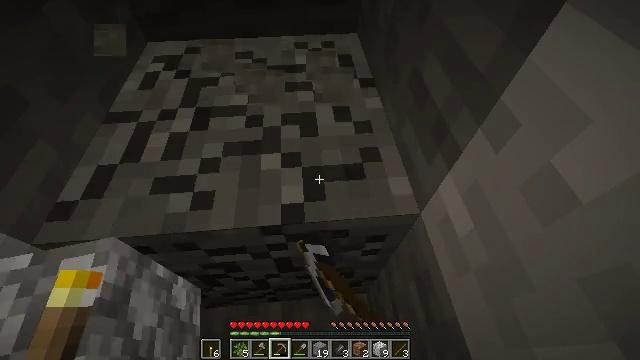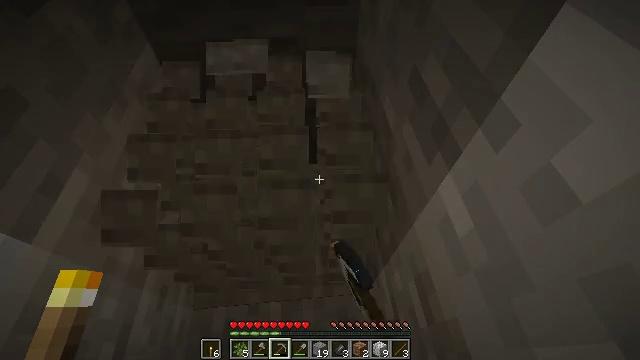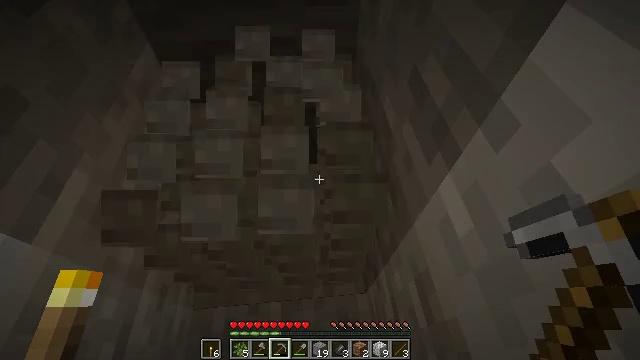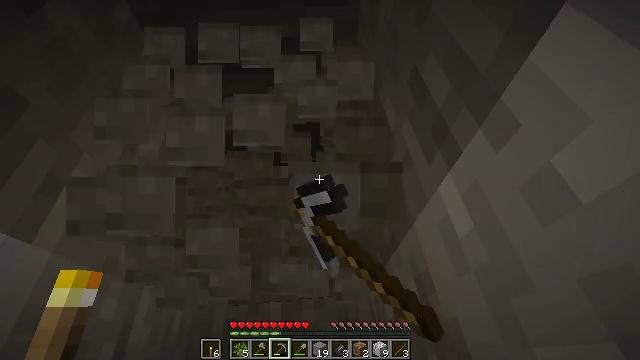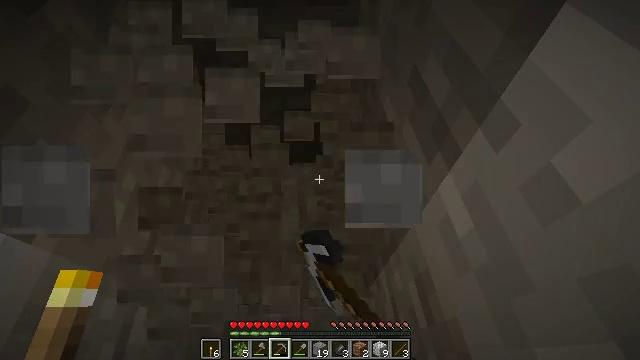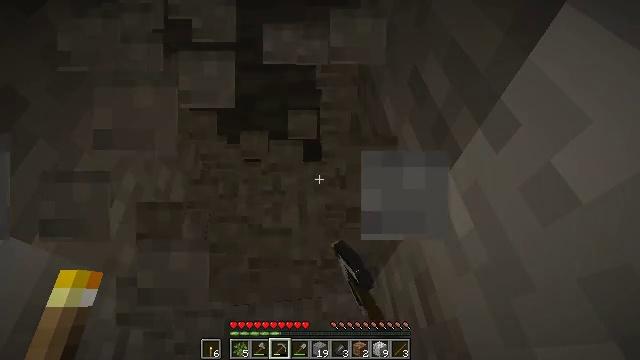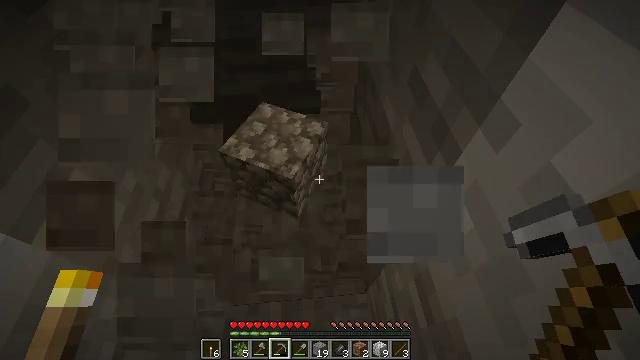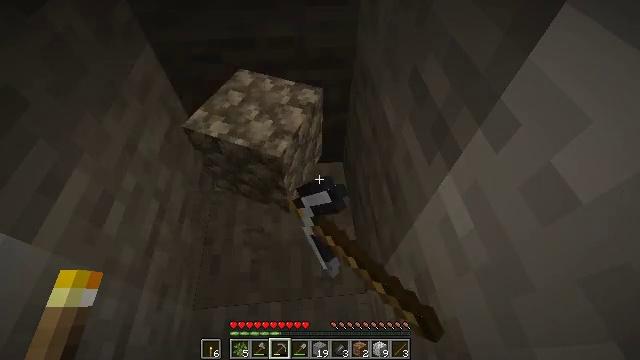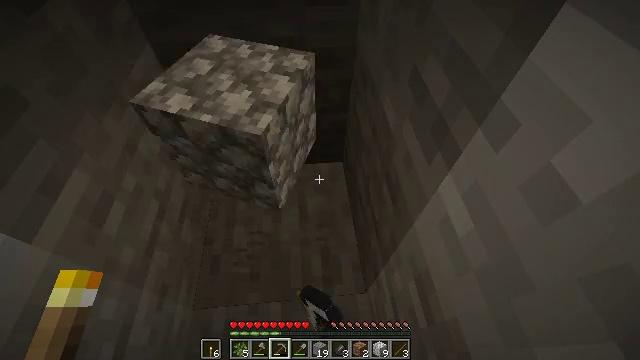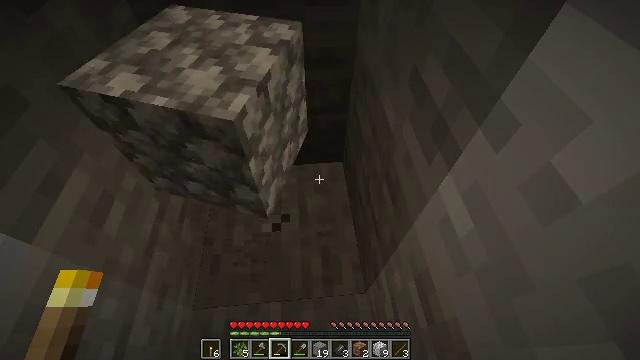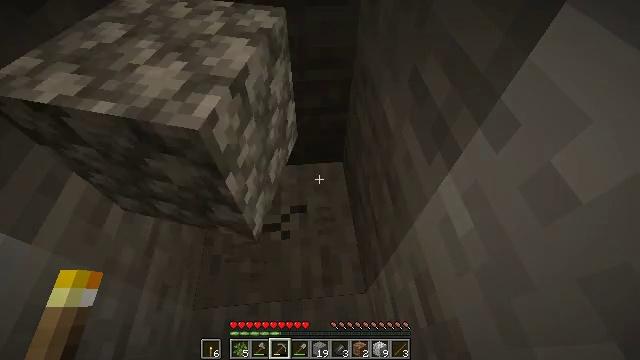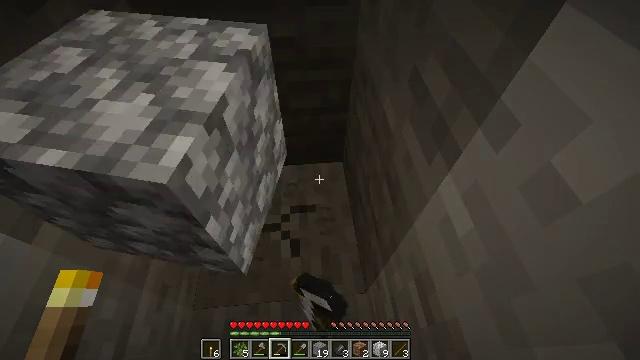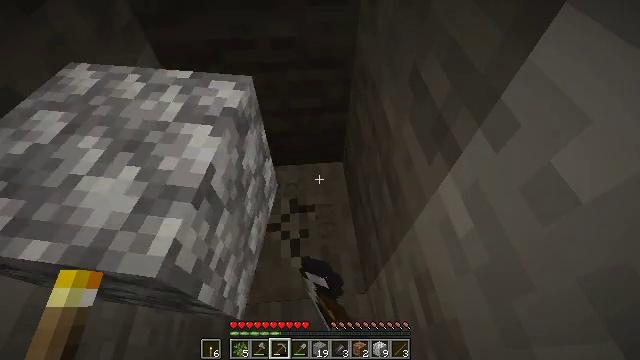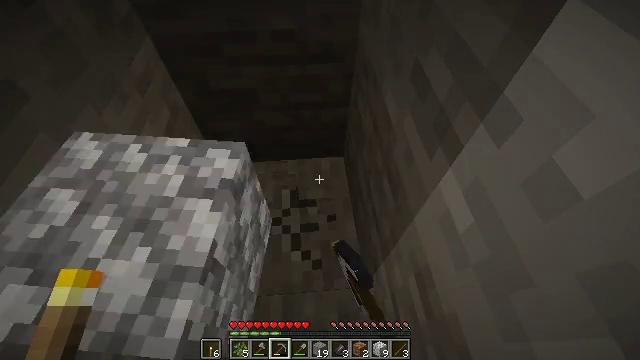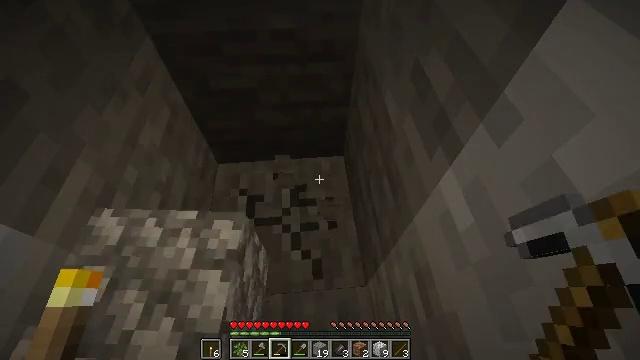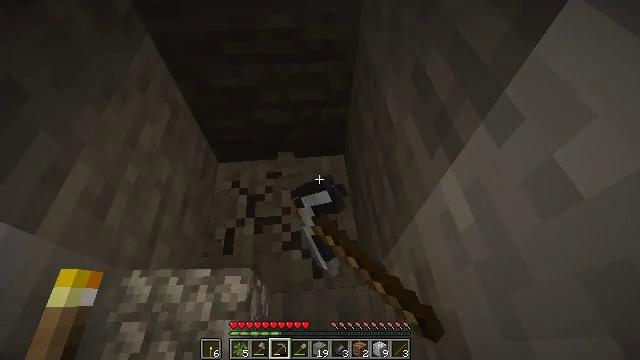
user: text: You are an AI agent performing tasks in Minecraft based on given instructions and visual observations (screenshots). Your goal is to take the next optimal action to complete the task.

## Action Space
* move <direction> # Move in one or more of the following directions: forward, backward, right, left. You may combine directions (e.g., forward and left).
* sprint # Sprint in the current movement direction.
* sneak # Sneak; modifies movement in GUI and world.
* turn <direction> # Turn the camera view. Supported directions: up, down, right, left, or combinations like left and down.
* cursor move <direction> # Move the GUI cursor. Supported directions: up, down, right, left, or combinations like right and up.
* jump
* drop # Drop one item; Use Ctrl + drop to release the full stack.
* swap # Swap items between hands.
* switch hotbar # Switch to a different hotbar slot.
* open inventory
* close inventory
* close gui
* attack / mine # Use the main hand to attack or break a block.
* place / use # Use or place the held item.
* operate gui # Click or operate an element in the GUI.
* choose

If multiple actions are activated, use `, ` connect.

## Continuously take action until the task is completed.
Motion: motion action
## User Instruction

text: Collect stone from the mine.
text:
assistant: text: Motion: attack / mine
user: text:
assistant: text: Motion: attack / mine
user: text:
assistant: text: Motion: attack / mine
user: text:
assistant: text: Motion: attack / mine
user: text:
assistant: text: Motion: attack / mine
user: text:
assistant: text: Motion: attack / mine
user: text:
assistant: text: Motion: attack / mine
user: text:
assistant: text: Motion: attack / mine
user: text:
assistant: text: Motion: attack / mine
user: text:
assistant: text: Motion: attack / mine
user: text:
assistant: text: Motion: attack / mine
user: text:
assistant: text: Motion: attack / mine
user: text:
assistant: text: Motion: turn down, attack / mine
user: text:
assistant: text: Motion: attack / mine
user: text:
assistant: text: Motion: attack / mine
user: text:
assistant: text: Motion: attack / mine
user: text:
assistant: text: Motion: attack / mine
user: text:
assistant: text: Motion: attack / mine
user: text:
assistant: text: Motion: attack / mine
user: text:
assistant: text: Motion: move forward, attack / mine
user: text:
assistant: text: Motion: move forward, attack / mine
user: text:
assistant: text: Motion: move forward, attack / mine
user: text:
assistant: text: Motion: move forward, attack / mine
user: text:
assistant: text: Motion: move forward, attack / mine
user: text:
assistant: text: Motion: move forward, attack / mine
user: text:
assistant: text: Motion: attack / mine
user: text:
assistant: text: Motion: attack / mine
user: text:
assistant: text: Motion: attack / mine
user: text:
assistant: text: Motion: attack / mine
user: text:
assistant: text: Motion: attack / mine